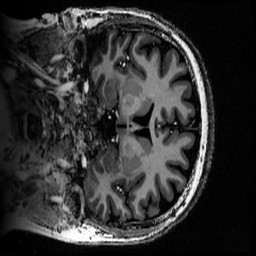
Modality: MP2RAGE
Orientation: coronal
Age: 35
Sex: female
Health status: healthy